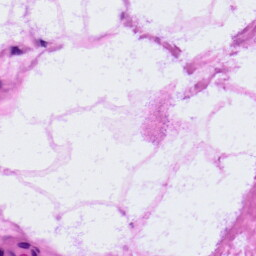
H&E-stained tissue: LymphNode